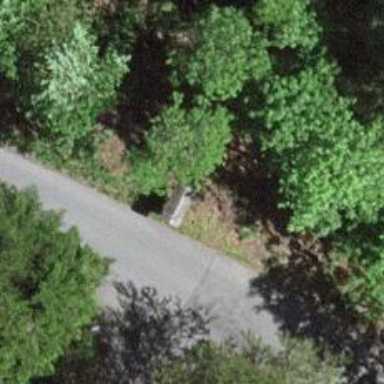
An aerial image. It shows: Guidepost providing information.